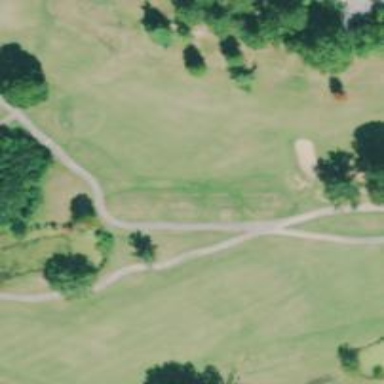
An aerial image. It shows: Scenic golf fairway.